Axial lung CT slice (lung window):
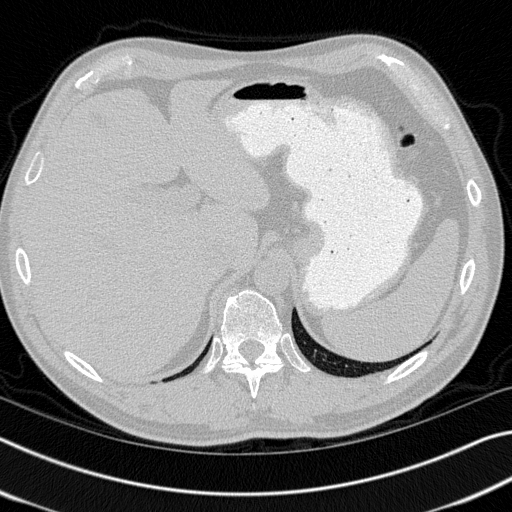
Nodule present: no